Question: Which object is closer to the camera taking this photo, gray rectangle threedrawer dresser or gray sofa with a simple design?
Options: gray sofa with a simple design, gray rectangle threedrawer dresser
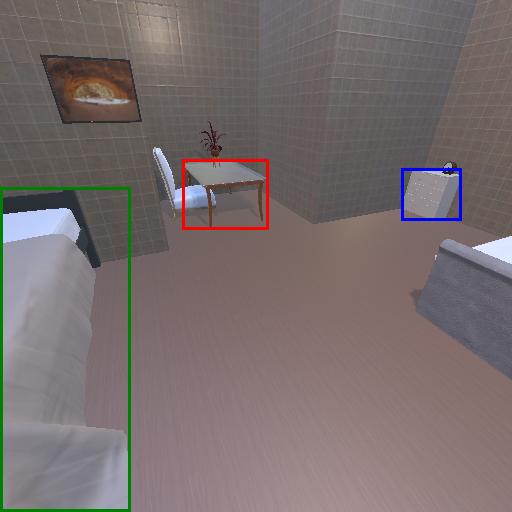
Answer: gray sofa with a simple design